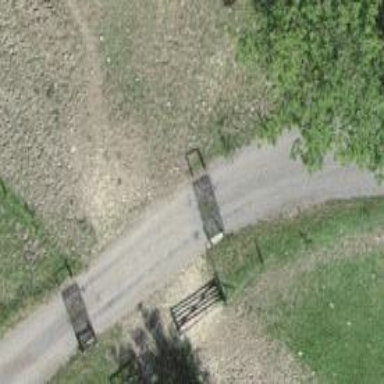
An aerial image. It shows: Cattle grid barrier.